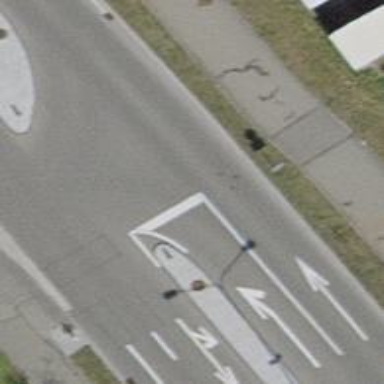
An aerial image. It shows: Secondary road with separate asphalt cycleway and sidewalk.